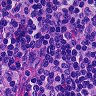
Metastatic tissue present: no